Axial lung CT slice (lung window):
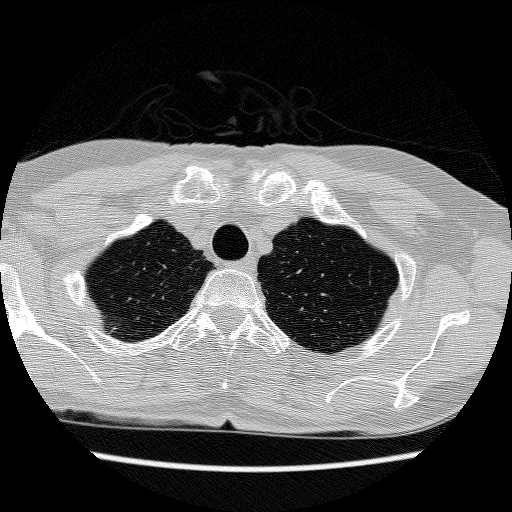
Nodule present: no